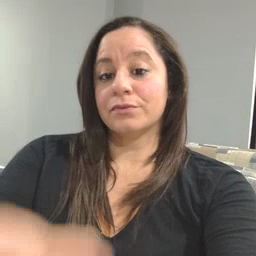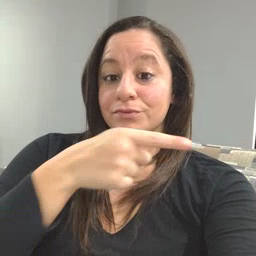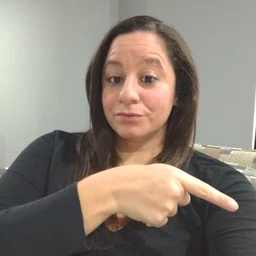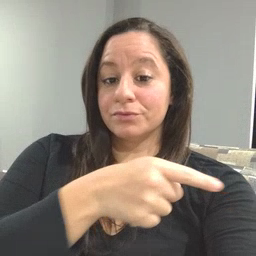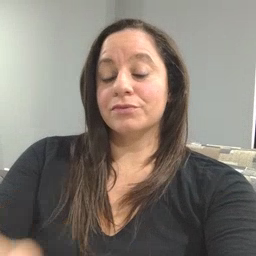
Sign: hesheit